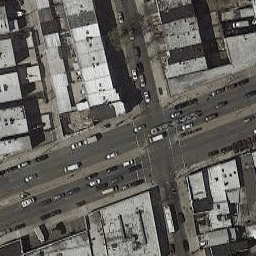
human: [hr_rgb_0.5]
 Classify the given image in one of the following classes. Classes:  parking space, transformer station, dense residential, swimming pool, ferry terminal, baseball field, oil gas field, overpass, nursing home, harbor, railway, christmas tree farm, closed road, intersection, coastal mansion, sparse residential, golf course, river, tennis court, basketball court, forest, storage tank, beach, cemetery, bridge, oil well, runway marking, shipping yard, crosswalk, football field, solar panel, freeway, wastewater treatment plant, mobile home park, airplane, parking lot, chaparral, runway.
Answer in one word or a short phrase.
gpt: intersection